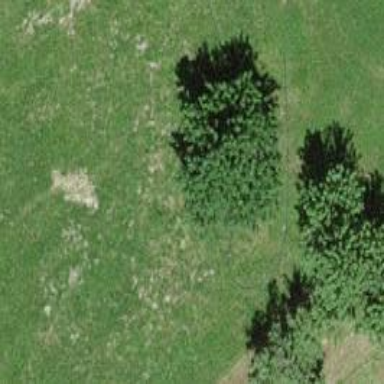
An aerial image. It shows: Beautiful tree in nature.